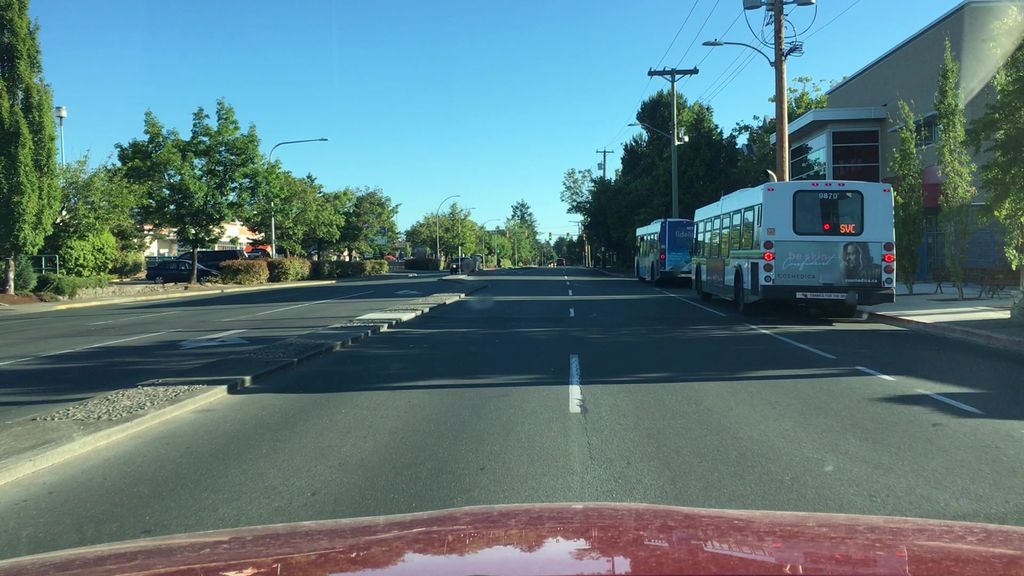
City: victoria